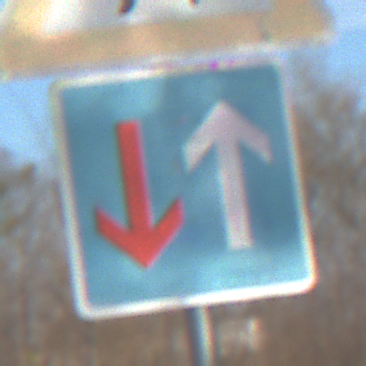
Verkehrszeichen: VorrangVorGegenverkehr
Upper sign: FussgaengerRechts
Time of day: MorningAfternoon
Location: Outdoor (Nature)
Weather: PartlyCloudy
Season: NotSpecified
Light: Natural